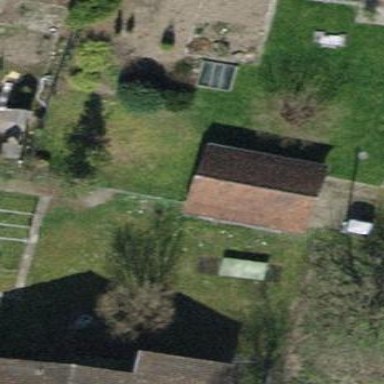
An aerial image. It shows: Shed building.